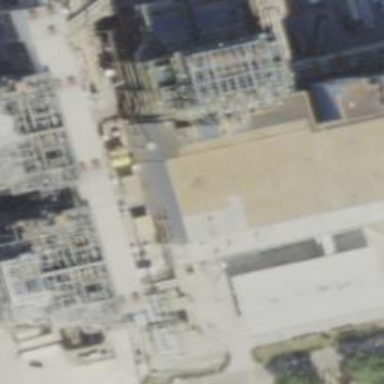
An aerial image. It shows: Gas-powered generator using steam turbine.